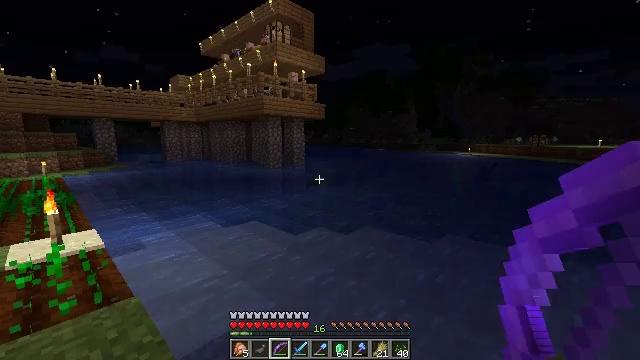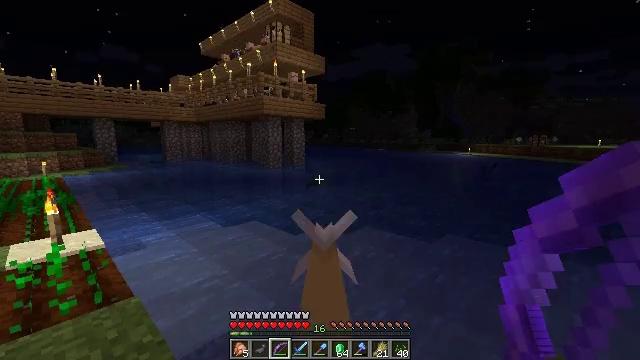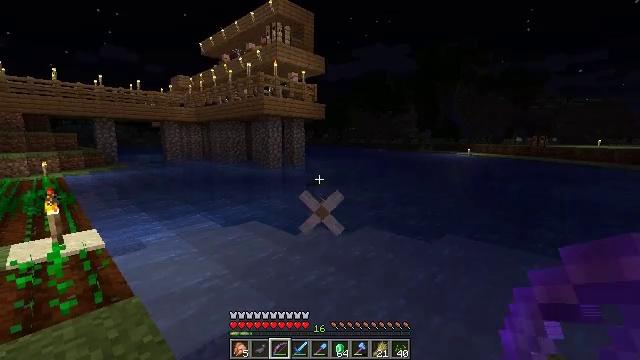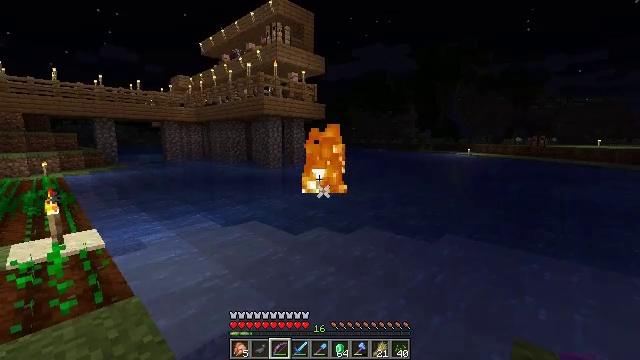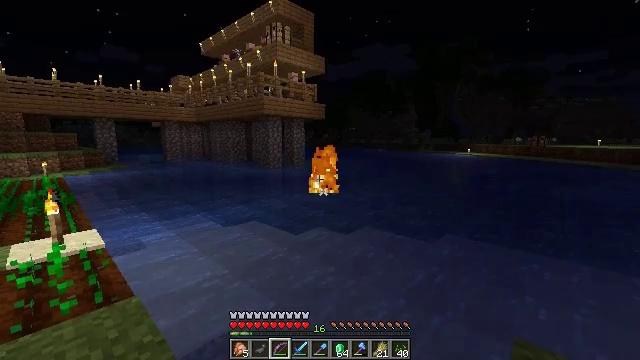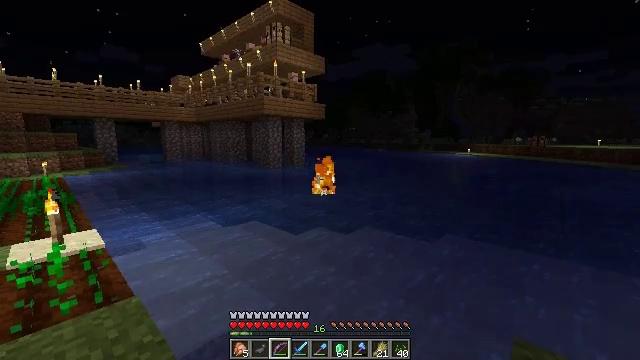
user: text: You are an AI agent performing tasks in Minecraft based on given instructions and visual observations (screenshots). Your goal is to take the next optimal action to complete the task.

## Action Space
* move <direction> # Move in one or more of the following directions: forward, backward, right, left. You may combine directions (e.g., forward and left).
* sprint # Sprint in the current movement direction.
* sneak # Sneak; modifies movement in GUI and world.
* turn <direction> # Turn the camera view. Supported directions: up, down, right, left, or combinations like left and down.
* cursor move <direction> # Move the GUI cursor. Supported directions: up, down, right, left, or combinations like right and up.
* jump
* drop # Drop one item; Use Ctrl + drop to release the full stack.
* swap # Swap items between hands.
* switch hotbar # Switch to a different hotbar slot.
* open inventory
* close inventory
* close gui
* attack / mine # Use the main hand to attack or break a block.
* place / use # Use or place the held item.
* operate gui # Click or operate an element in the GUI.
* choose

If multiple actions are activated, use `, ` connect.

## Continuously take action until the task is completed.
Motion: motion action
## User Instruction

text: Combat the drowned.
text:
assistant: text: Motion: no_op
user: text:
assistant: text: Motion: no_op
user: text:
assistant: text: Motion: no_op
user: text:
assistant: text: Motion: no_op
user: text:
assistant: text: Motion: no_op
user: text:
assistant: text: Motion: no_op